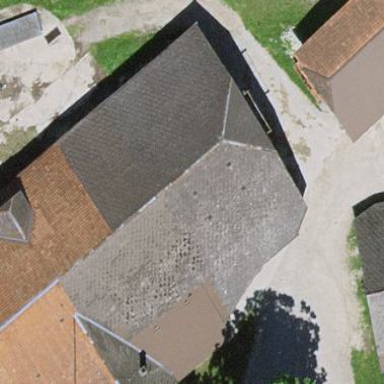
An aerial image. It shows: Farm building.